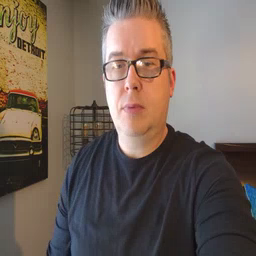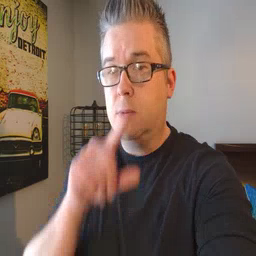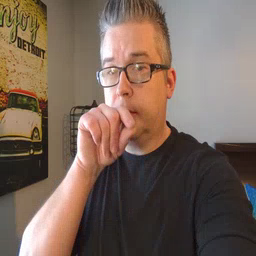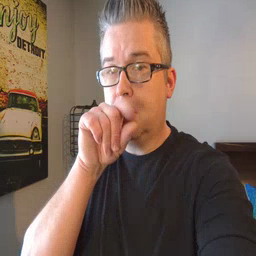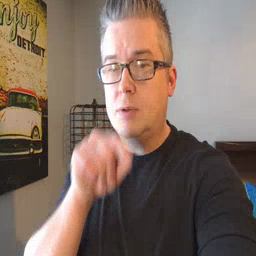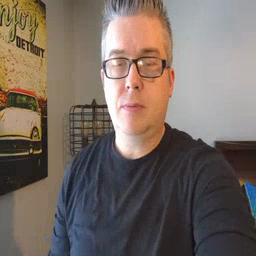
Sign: bird